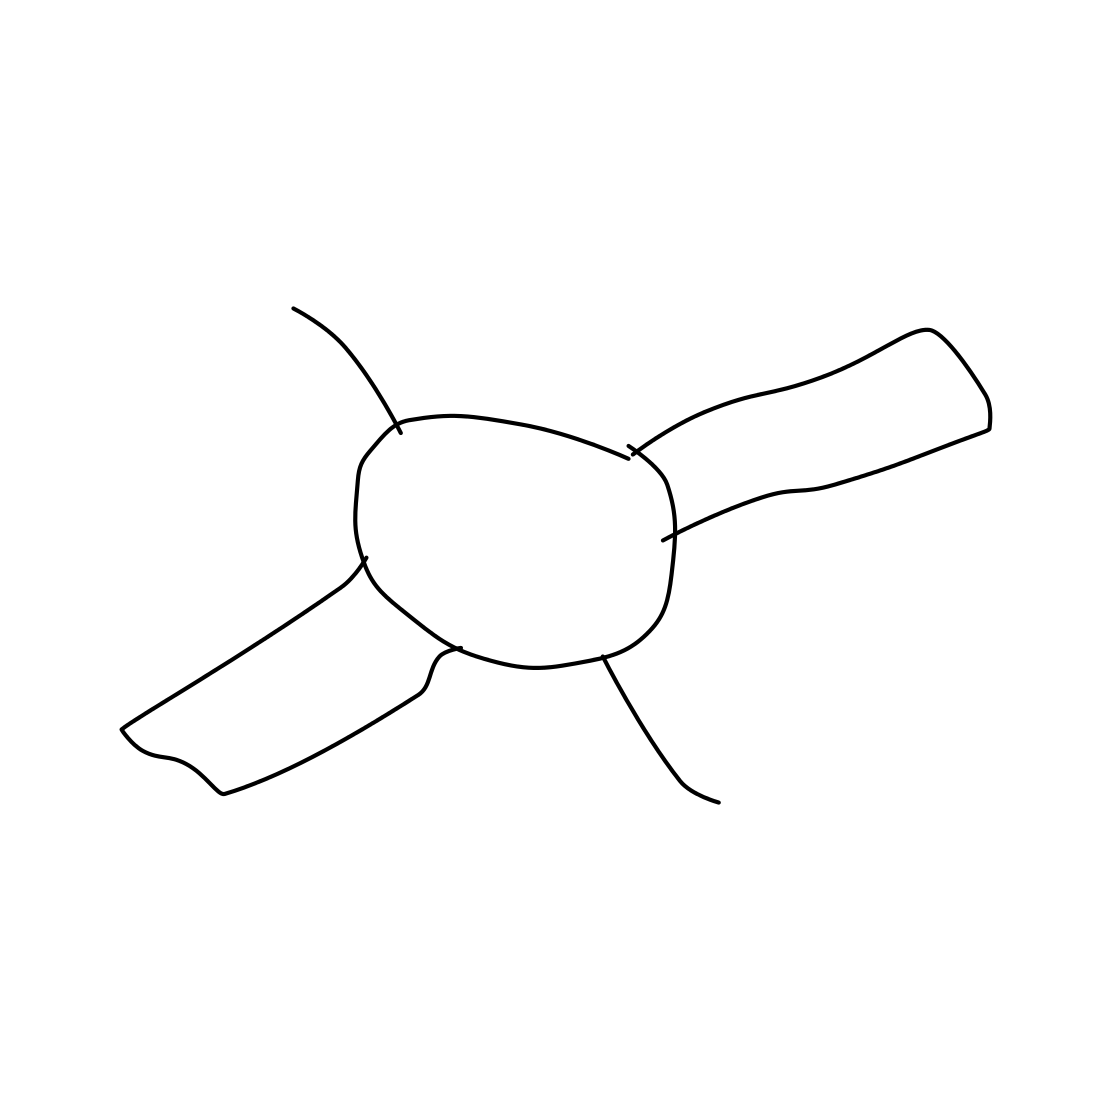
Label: satellite